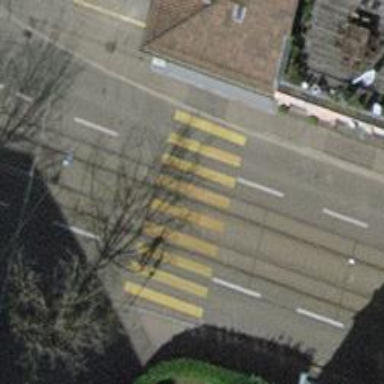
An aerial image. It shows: Uncontrolled zebra crossing with notable zebra markings.